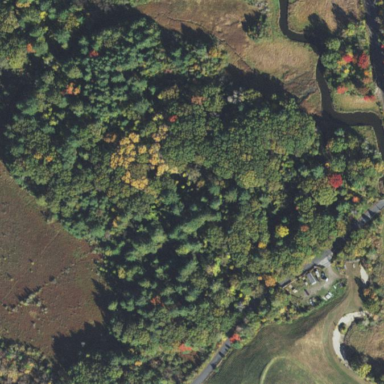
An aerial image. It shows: Mixed woodland area with variety of trees.